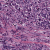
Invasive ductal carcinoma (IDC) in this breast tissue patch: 1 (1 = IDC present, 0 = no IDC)